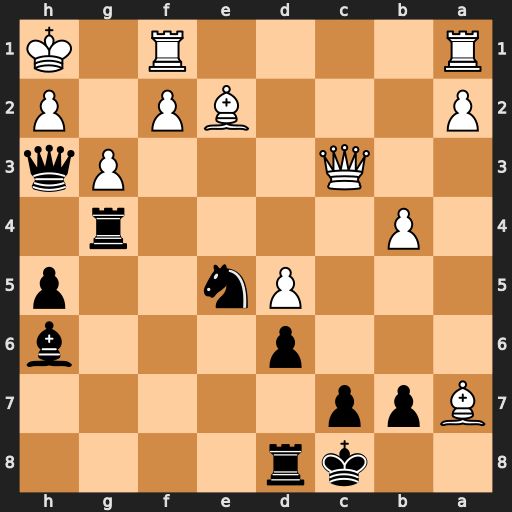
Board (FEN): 2kr4/Bpp5/3p3b/3Pn2p/1P4r1/2Q3Pq/P3BP1P/R4R1K
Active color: b
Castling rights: -
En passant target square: -
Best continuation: Rh4 gxh4 Qxc3